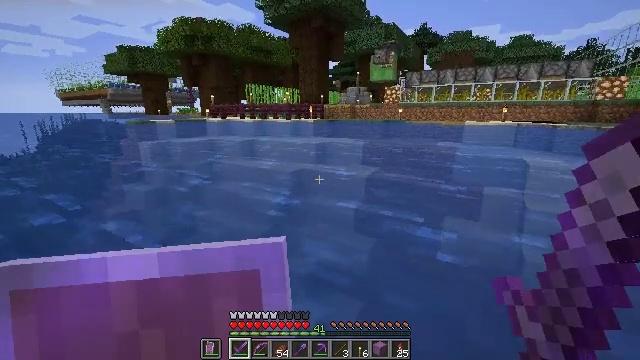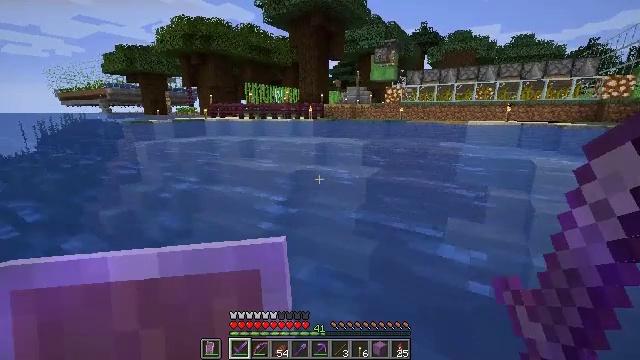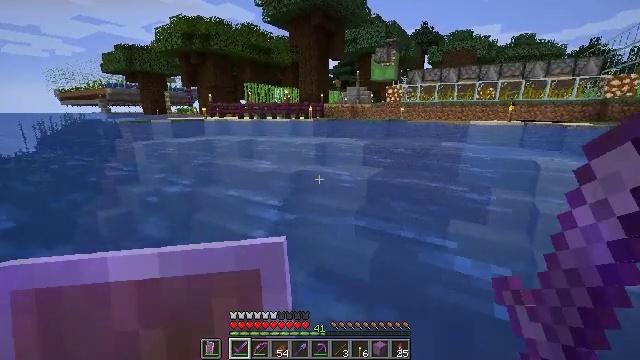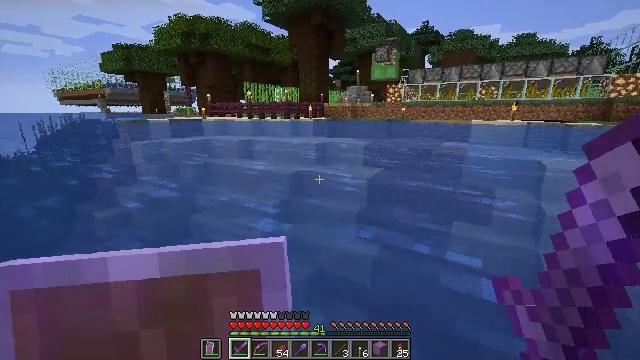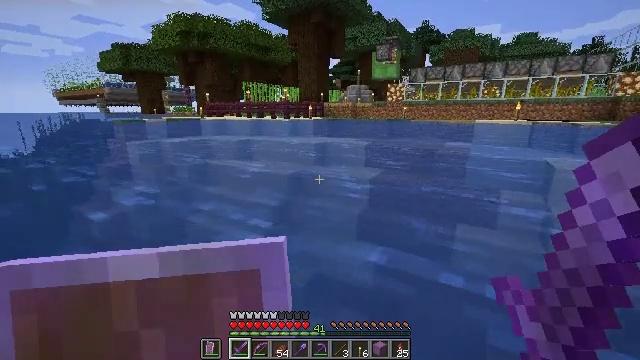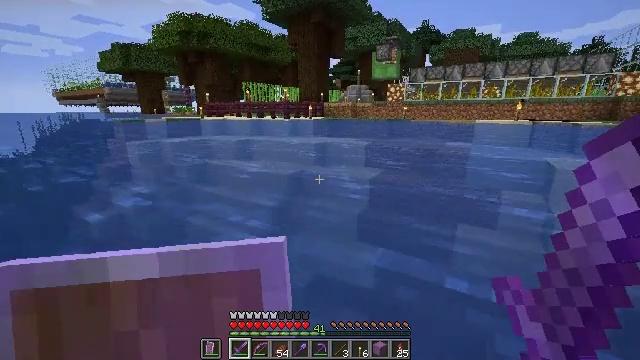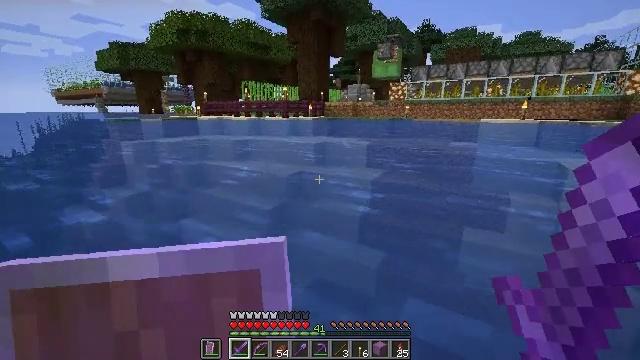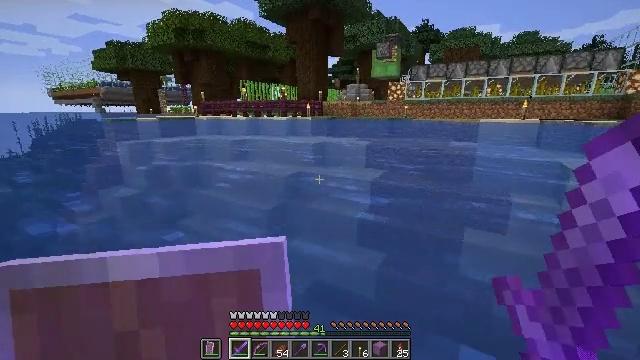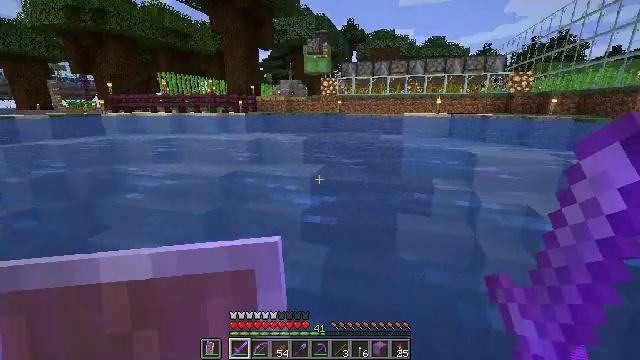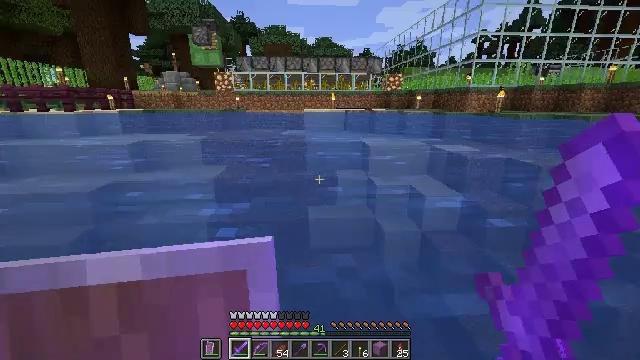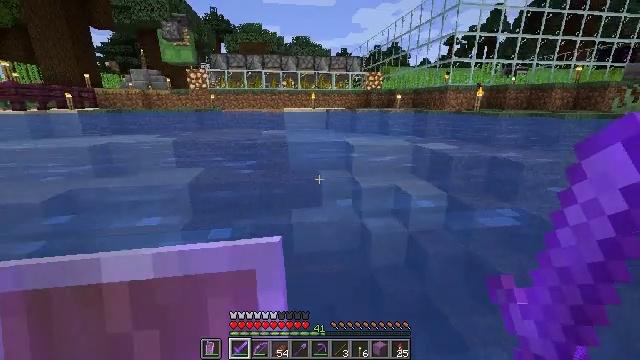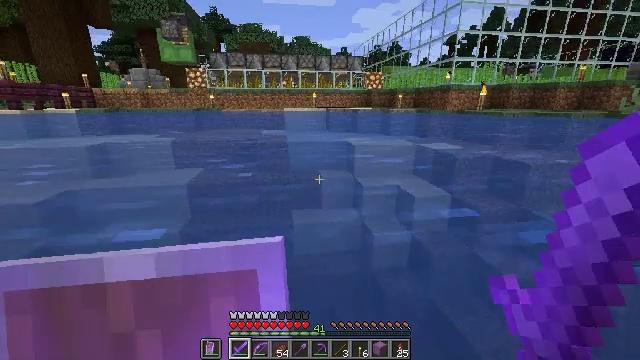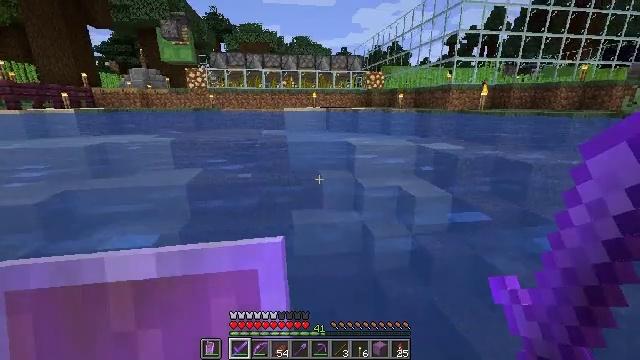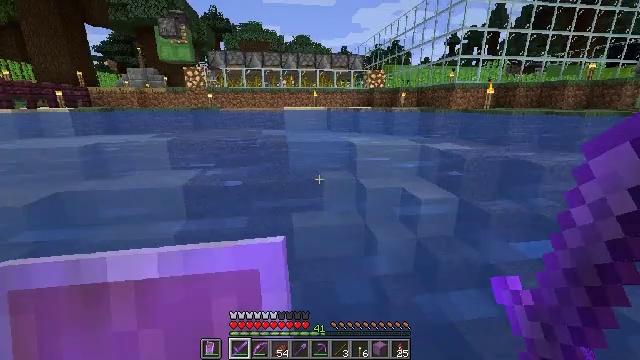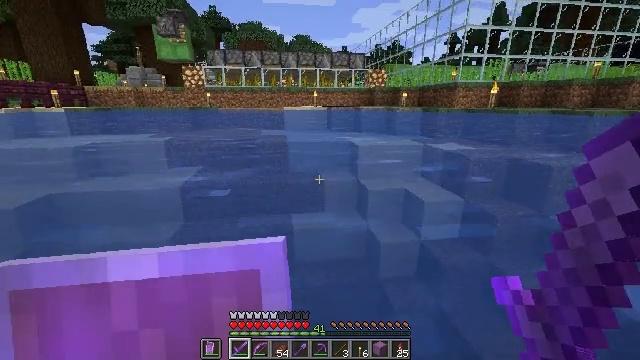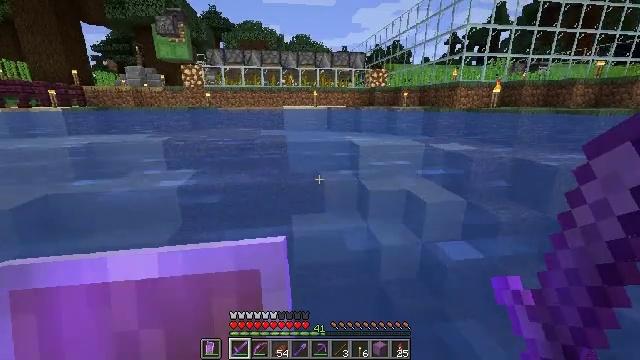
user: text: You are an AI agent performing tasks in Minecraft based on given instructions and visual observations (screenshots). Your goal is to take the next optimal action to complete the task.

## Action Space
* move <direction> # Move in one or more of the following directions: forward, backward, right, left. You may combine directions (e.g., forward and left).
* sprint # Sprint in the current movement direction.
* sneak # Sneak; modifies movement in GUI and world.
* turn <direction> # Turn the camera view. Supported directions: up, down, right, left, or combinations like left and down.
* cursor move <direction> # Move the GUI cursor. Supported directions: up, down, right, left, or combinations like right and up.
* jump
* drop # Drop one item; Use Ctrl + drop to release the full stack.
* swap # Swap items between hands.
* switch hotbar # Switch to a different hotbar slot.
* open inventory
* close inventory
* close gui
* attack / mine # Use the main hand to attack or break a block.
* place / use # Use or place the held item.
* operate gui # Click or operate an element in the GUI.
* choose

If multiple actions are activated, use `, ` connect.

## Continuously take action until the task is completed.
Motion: motion action
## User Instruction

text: Break the dandelion to obtain it.
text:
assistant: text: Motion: move forward, sprint
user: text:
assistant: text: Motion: move forward, sprint
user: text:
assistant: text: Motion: move forward, sprint
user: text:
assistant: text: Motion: move forward, sprint
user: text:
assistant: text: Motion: move forward, sprint
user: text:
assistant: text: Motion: move forward, sprint
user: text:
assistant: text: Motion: move forward, sprint
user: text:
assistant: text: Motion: move forward, sprint, turn right
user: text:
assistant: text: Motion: move forward, sprint, turn right
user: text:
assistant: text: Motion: move forward, sprint, turn right
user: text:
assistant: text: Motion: move forward, sprint
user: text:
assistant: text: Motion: move forward, sprint
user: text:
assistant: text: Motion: move forward, sprint
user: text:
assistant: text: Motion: move forward, sprint
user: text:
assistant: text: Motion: move forward, sprint
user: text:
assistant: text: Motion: move forward, sprint
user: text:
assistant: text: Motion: move forward, sprint
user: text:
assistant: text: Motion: move forward, sprint
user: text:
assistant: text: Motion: move forward, sprint
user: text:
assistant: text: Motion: move forward, sprint
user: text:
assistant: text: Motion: move forward, sprint
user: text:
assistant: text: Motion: move forward, sprint
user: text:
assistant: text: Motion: move forward, sprint
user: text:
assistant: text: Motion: move forward, sprint
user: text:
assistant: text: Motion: move forward, sprint
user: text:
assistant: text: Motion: move forward, sprint, turn left
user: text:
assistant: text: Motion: move forward, sprint, turn left
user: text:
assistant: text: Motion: move forward, sprint, turn left
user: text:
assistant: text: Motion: move forward, sprint, turn left
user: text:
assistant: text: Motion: move forward, sprint, turn left